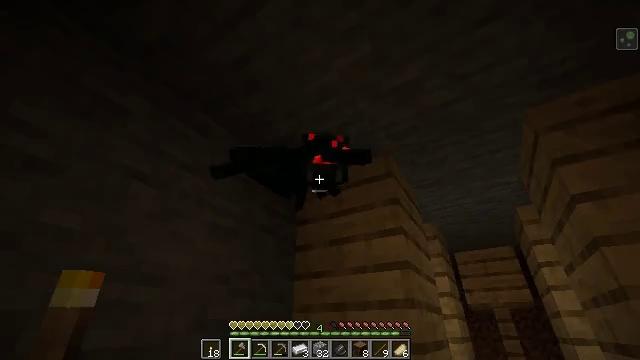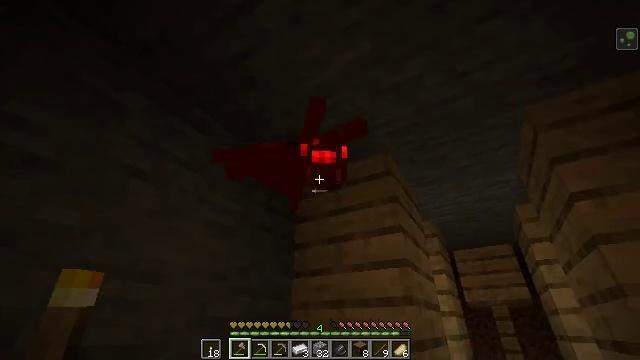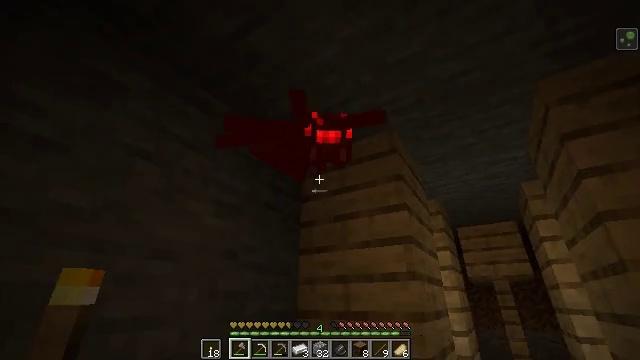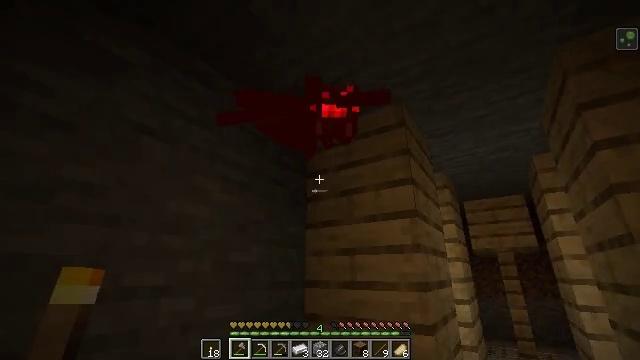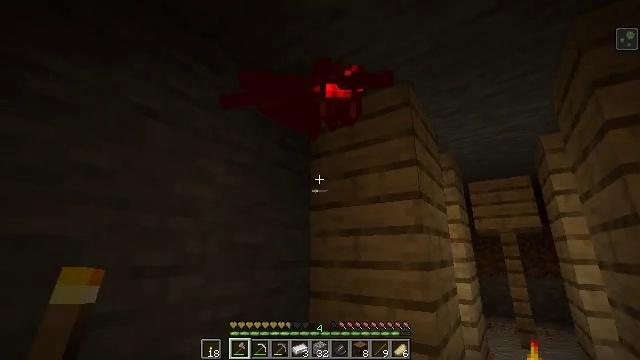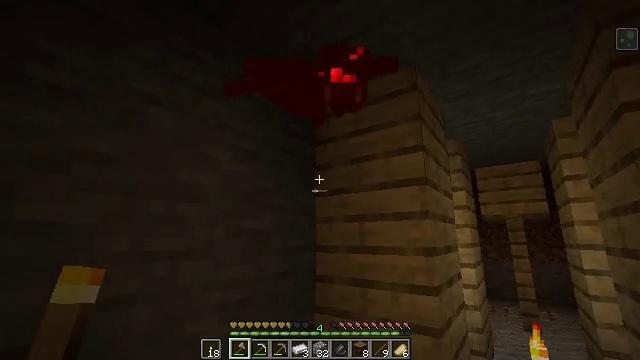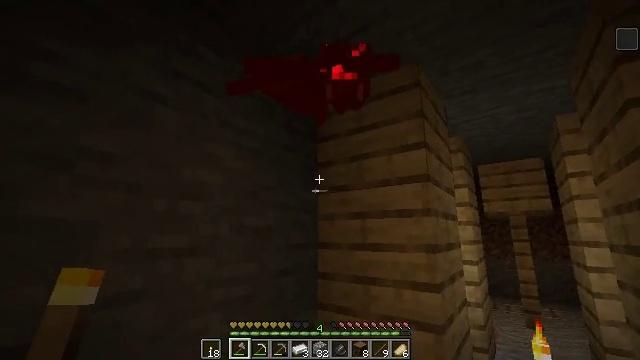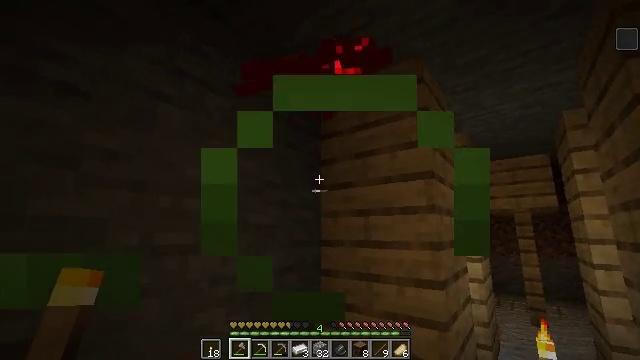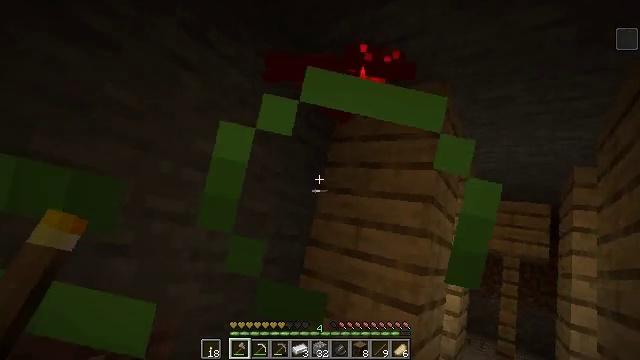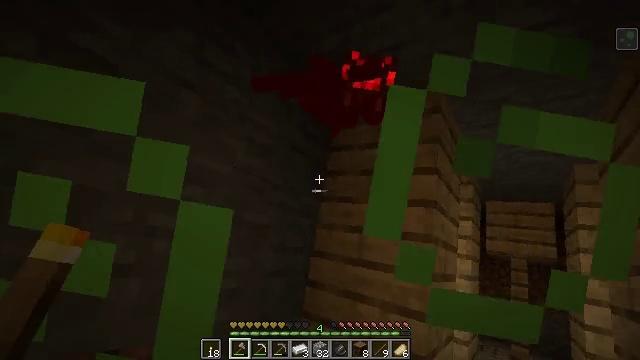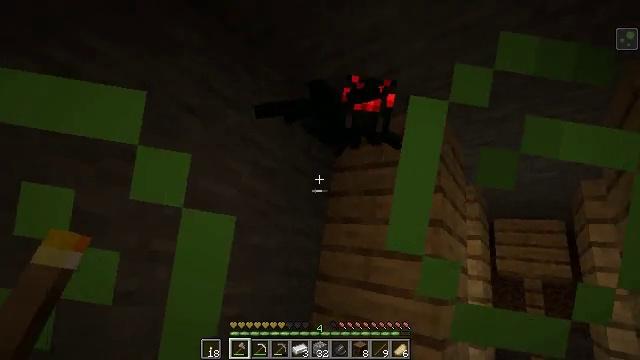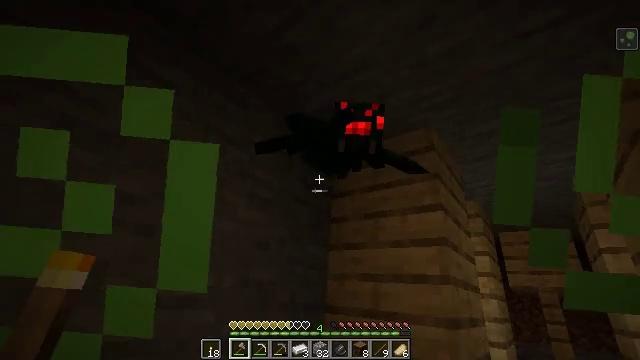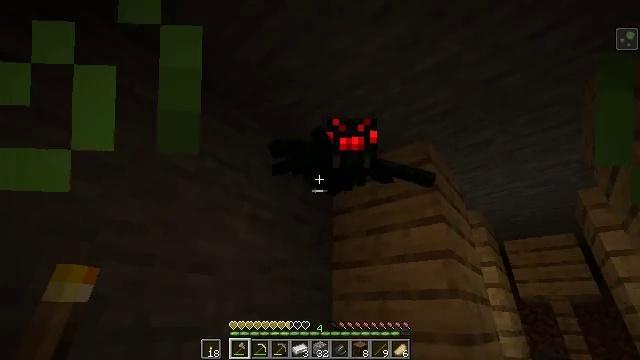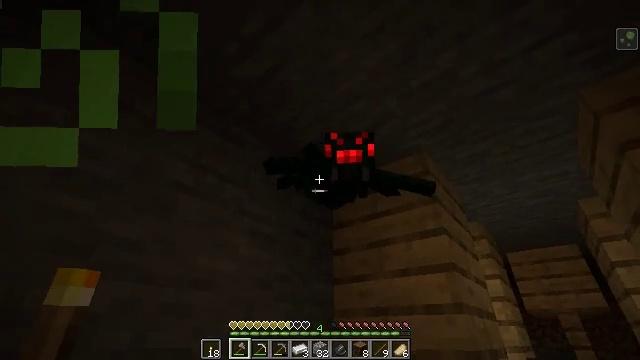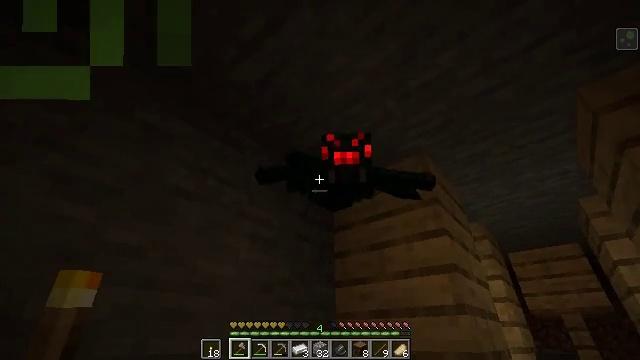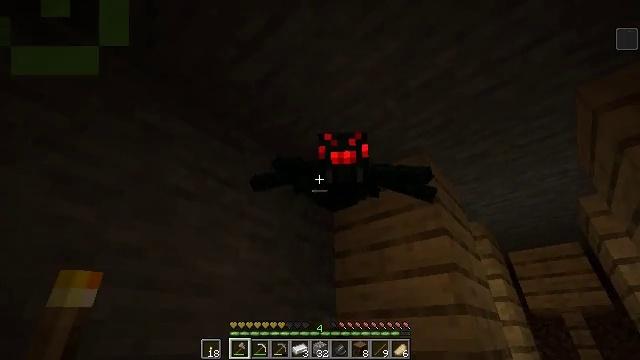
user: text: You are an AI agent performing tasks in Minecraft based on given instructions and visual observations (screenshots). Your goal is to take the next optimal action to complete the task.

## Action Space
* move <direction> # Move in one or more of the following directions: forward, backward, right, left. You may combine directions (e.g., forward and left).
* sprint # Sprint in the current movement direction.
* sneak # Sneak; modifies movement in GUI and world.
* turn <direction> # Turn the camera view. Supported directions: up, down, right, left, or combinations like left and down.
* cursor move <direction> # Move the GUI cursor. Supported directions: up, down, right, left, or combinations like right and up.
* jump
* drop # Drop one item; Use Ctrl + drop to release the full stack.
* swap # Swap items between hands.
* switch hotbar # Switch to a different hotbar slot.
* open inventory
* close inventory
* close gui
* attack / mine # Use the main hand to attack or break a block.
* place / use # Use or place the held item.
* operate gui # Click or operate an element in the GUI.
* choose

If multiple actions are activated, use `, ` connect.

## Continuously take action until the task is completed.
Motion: motion action
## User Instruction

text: Kill the cave spider.
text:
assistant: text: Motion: no_op
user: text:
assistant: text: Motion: turn left and down
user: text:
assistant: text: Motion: turn left and down
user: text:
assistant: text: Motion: turn down
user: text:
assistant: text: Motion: turn left and down
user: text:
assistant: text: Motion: no_op
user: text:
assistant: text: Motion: no_op
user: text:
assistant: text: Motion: no_op
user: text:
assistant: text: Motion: turn up
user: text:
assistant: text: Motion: turn left and up
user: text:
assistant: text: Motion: turn up
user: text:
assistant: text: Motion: turn up
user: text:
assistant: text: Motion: turn up
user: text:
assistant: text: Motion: attack / mine
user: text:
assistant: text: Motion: attack / mine
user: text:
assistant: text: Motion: attack / mine
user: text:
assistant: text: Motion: attack / mine
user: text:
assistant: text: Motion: attack / mine
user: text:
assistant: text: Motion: no_op